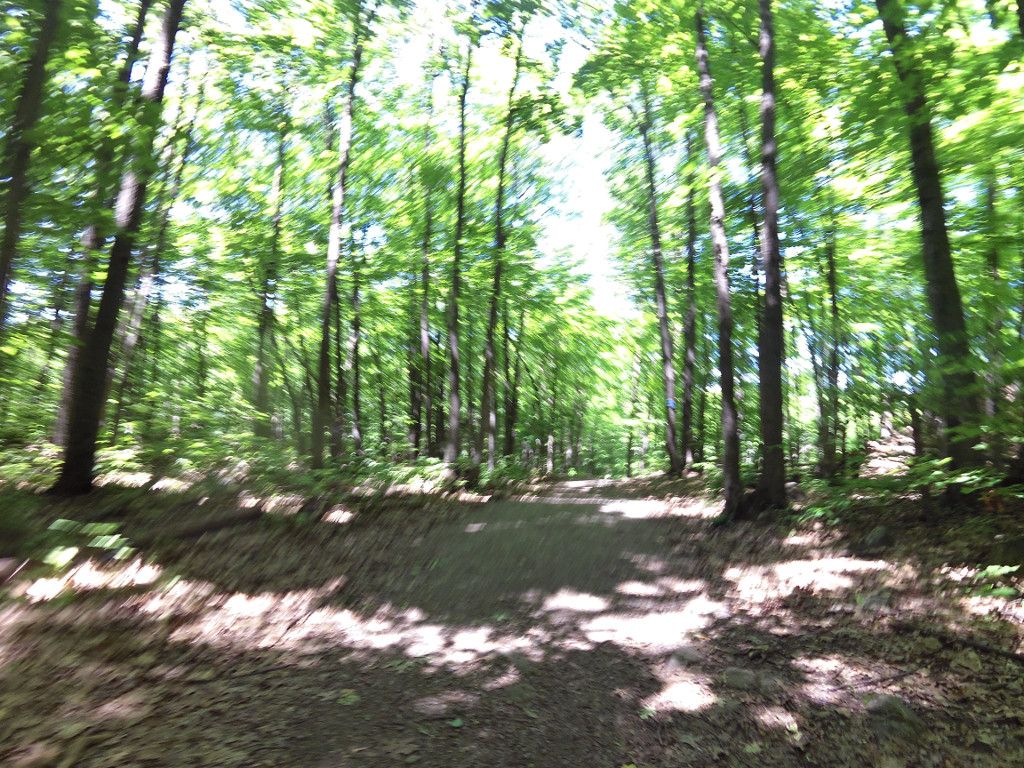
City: ottawa-gatineau